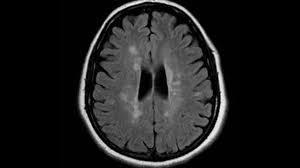
Label: notumor